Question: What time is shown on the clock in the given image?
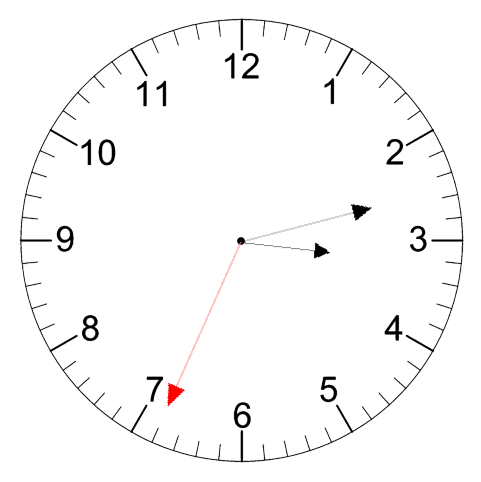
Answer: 03:12:34